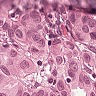
Metastatic tissue present: yes